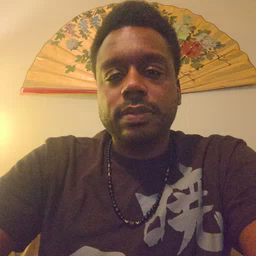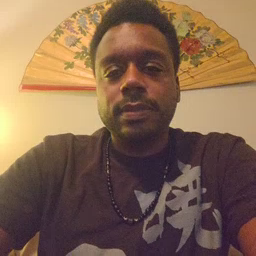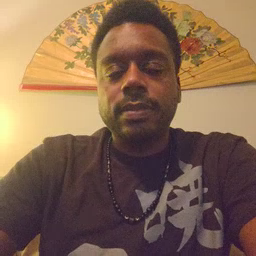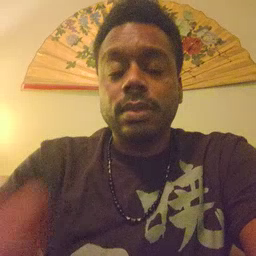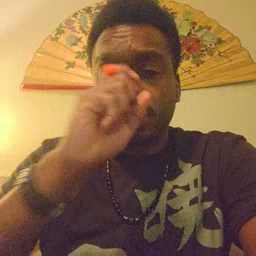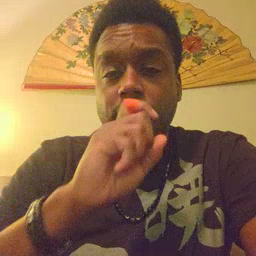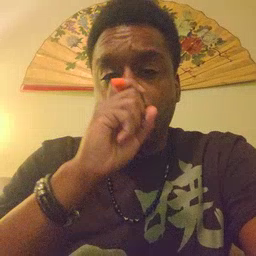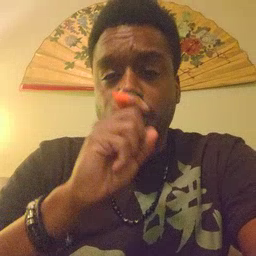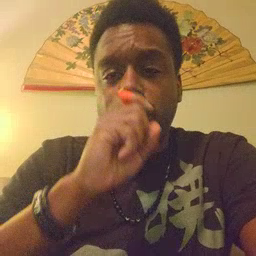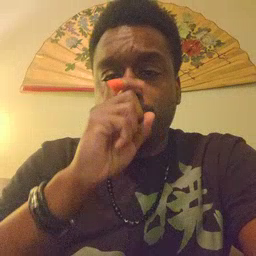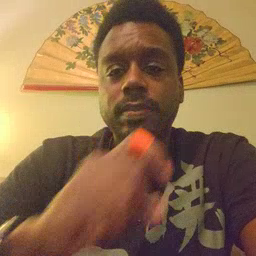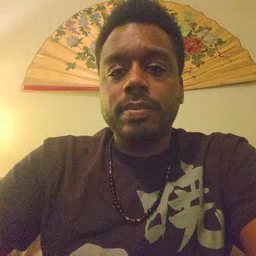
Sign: doll